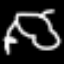
Label: frog